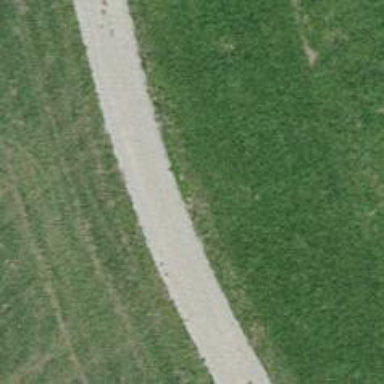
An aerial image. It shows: Gravel track road.